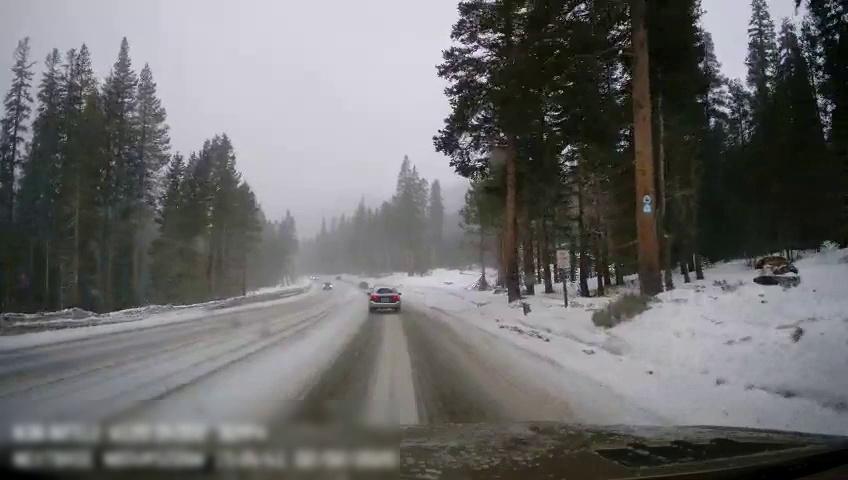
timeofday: Day
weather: Snowy
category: Drivable Space
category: Vehicles | SUV
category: Traffic | Signs